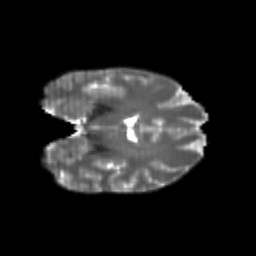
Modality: T2w
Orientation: coronal
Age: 20
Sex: female
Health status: healthy
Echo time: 0.074 s